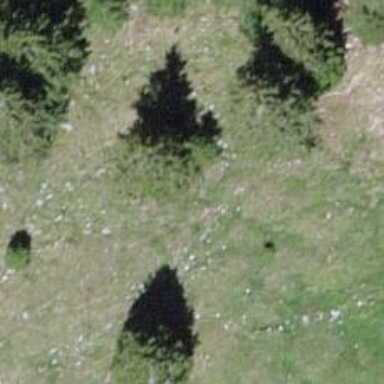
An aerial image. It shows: Needle-leaved tree in natural setting.